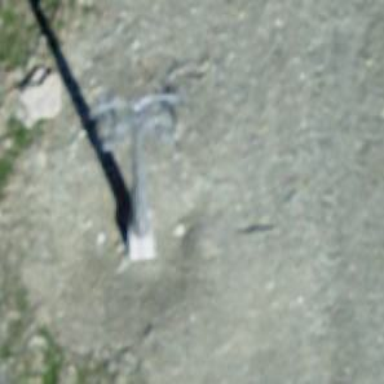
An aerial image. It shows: Pylon used for aerialway.